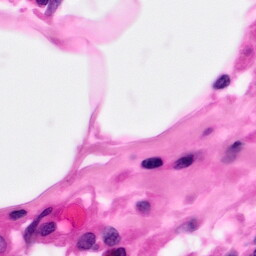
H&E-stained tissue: Pancreatic